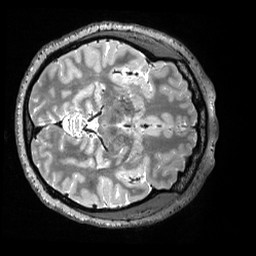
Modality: T2w
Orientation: axial
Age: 35
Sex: female
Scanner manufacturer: siemens
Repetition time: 3.2 s